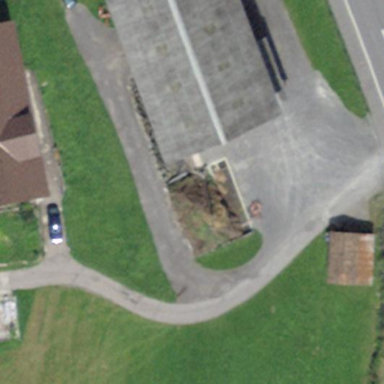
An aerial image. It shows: Rural barn.